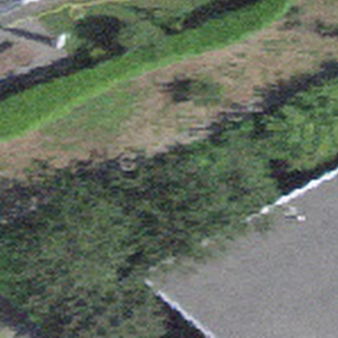
Label: other